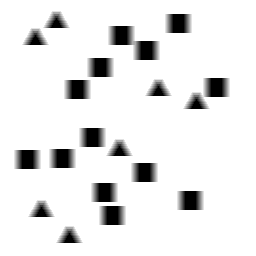
Squares: 13
Triangles: 7
Stars: 0
Total shapes: 20